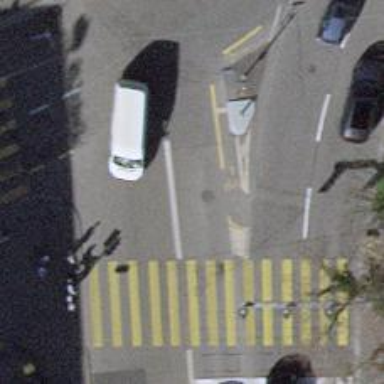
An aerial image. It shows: Secondary road with asphalt surface. There is designated cycle lane on the left side.